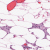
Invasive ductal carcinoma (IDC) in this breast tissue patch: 0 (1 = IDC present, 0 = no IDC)